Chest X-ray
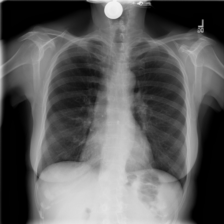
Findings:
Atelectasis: negative
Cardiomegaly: negative
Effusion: negative
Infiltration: positive
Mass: negative
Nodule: positive
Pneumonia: negative
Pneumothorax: negative
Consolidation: negative
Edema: negative
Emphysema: negative
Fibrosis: negative
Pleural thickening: negative
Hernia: negative